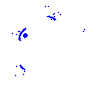
Particle: pion